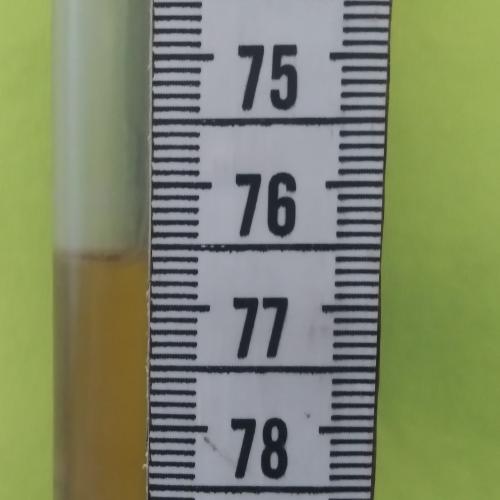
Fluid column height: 76.6 cm